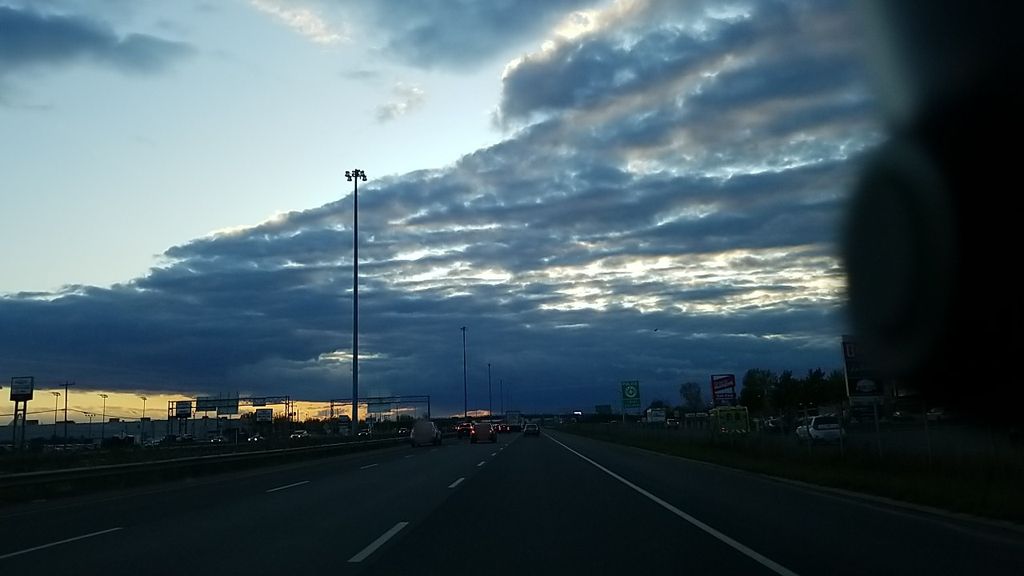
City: montreal